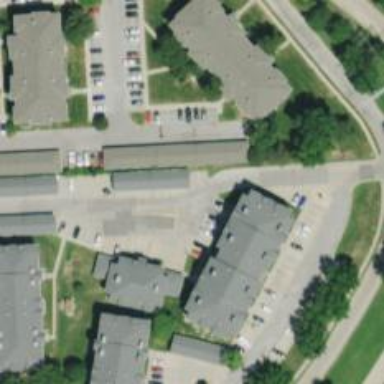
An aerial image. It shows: Living street.